Question: How many items are in favorites?
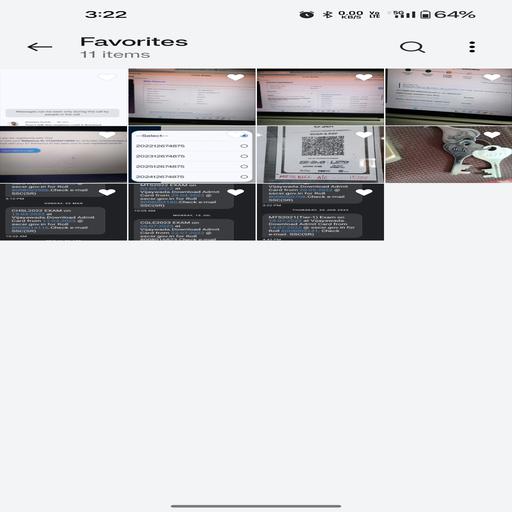
Answer: 11 items